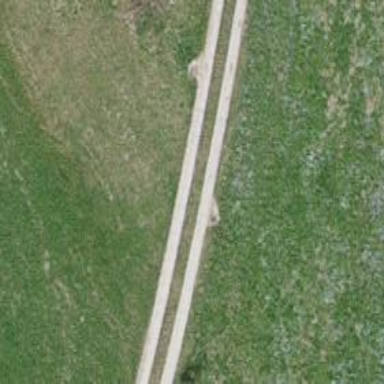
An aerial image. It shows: Gravel track with grade2 tracktype.